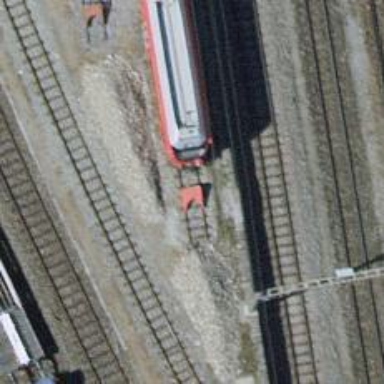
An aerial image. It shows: Railway buffer stop.